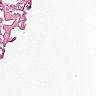
Metastatic tissue present: no